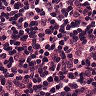
Metastatic tissue present: no